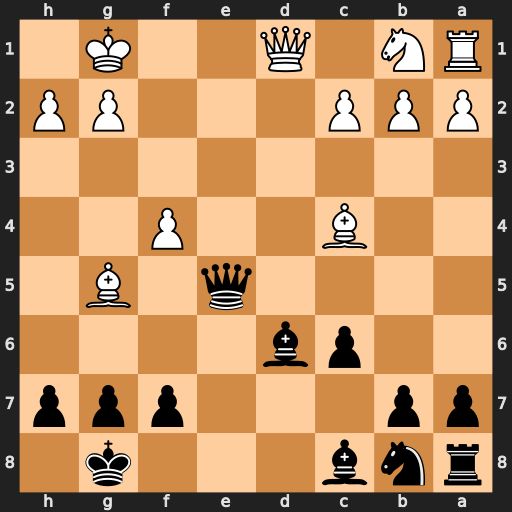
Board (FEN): rnb3k1/pp3ppp/2pb4/4q1B1/2B2P2/8/PPP3PP/RN1Q2K1
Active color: b
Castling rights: -
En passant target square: -
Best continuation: Qc5+ Kh1 Qxc4